Question: I am trying to do some stuff with javascript on a div with the class "contentclass" in wordpress.
i need to use the document.getElementById to get the div (i cant use getElementByClassName for other reasons).
As such, i need to set an ID for that div, but i cant for the life of me figure out what file the div is generated from.
If someone could please let me know which file contains the relevant code, i would be hugely grateful.
Here is a screen of the div i am talking about (the one selected in blue):

Thanks
Cheers
Corey
PS:
I am using a modified version of the virtue theme at the moment.
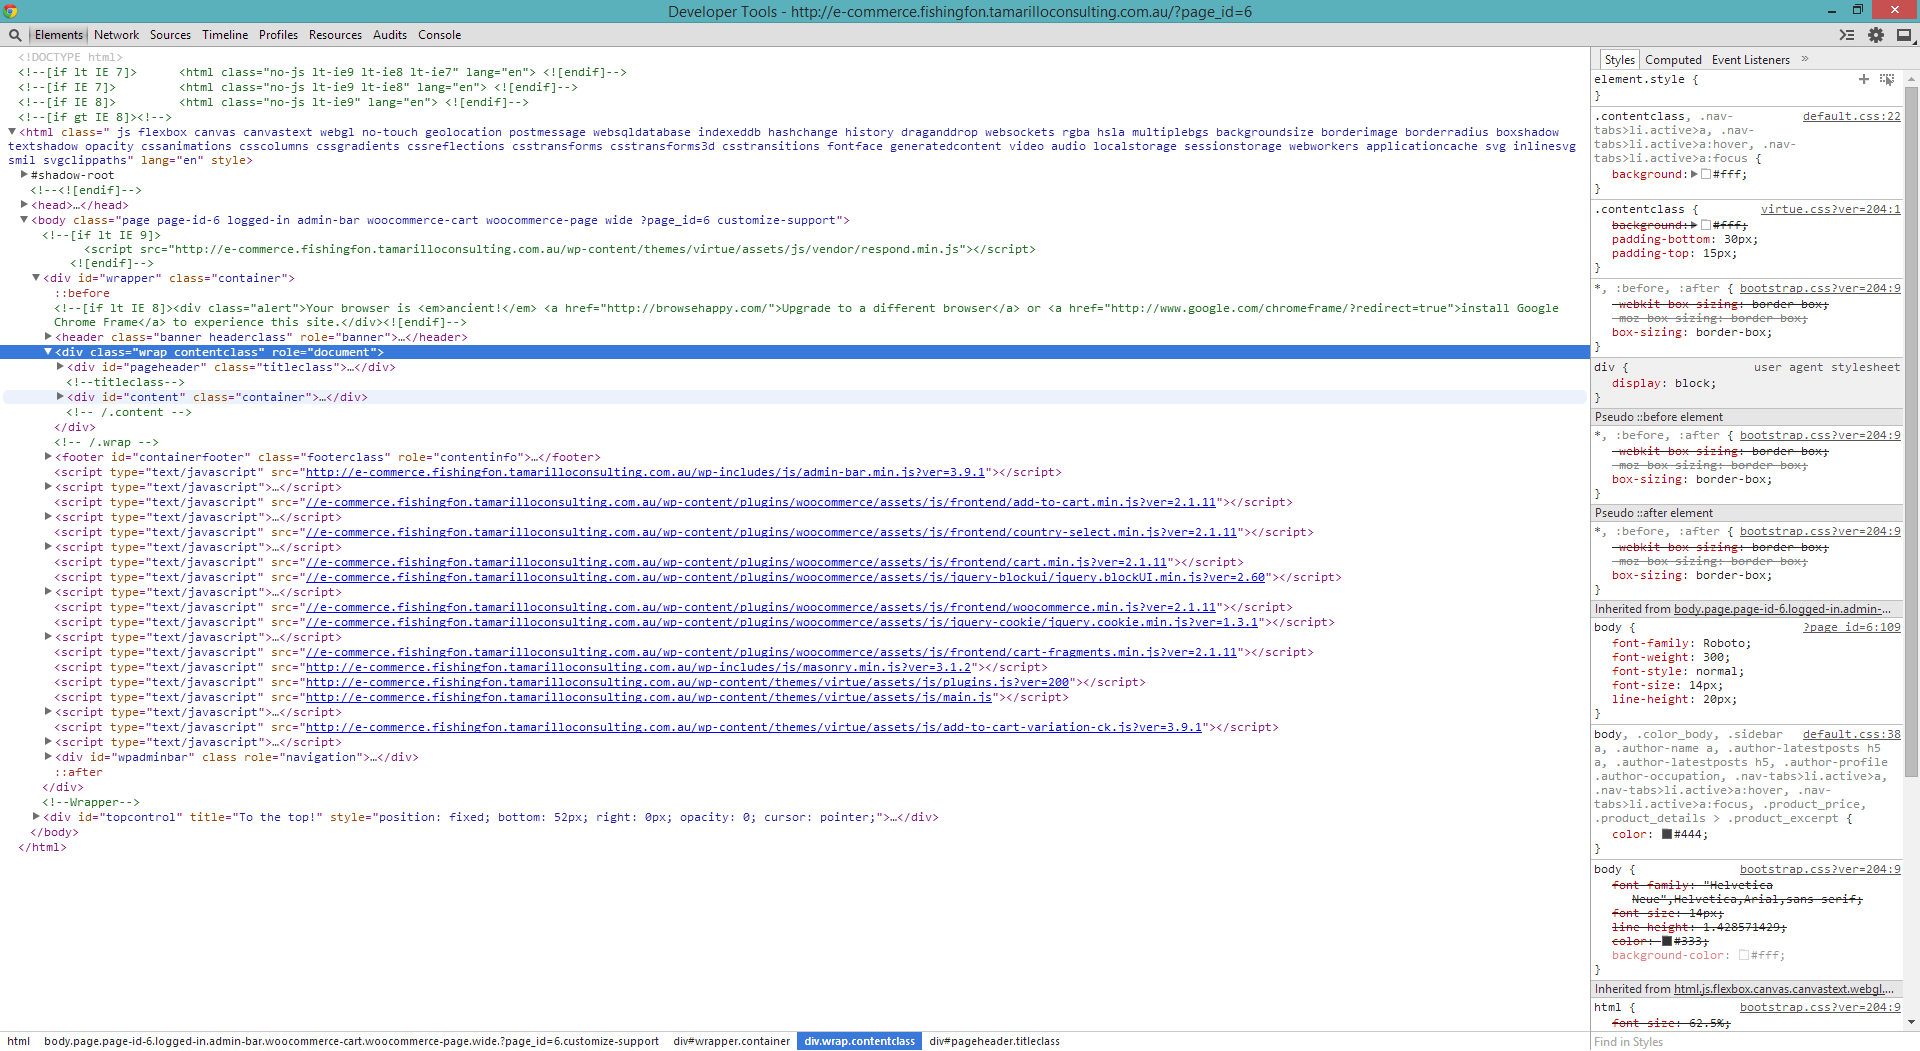
Answer: I have just downloaded the Virtue theme and the file you are looking for is in the theme's root directory and is called 'base.php'.
it contains the line you require: '<div class="wrap contentclass" role="document">'
Add the ID you require and you shouldn't need any JS...
NOTE: Any "customisation" should be done using a Child Theme! - You should do this which would mean you duplicate the 'base.php', make your customisations and then any future upgrades to your theme will keep your changes.